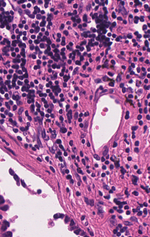
Tumor epithelial tissue: yes
Tumor-associated stroma tissue: yes
Normal tissue: no